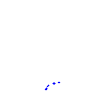
Particle: proton